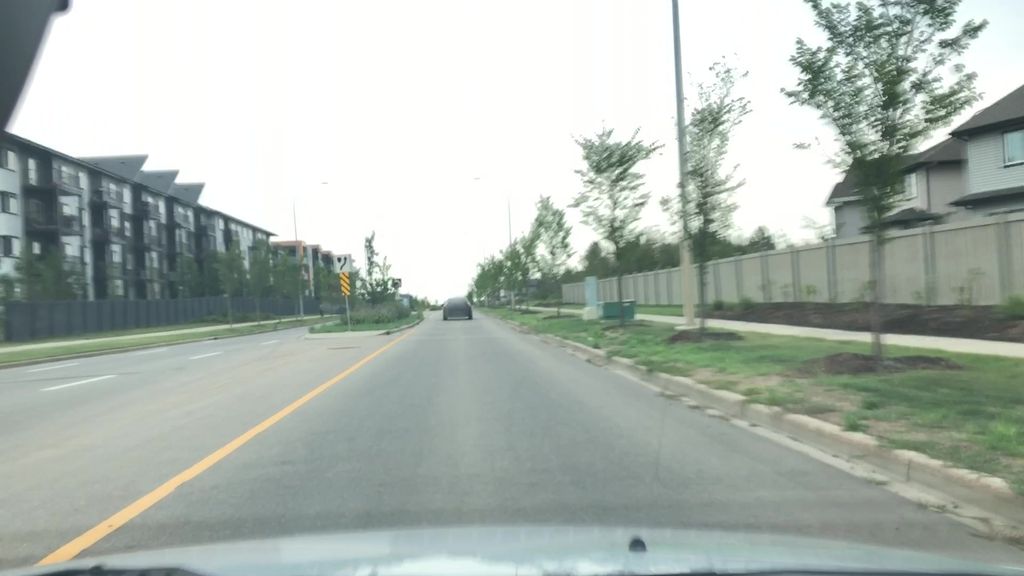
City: edmonton